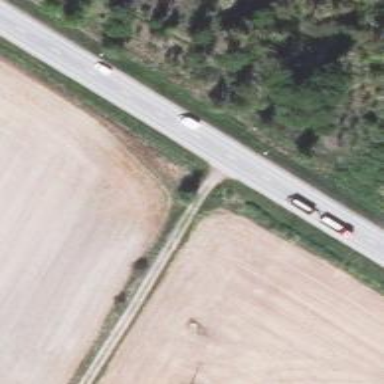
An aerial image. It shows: Trunk highway.